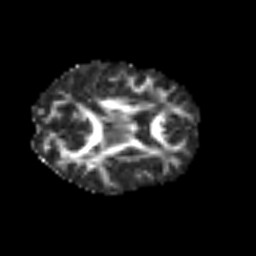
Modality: FA
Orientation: axial
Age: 62
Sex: female
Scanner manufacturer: siemens
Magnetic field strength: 3 T
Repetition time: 3.2 s
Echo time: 0.081 s